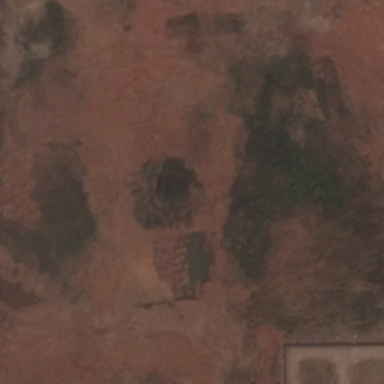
It is a piece of brown bareland .